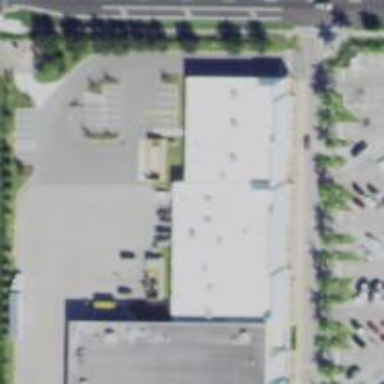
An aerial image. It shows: Fitness centre on leisure land.